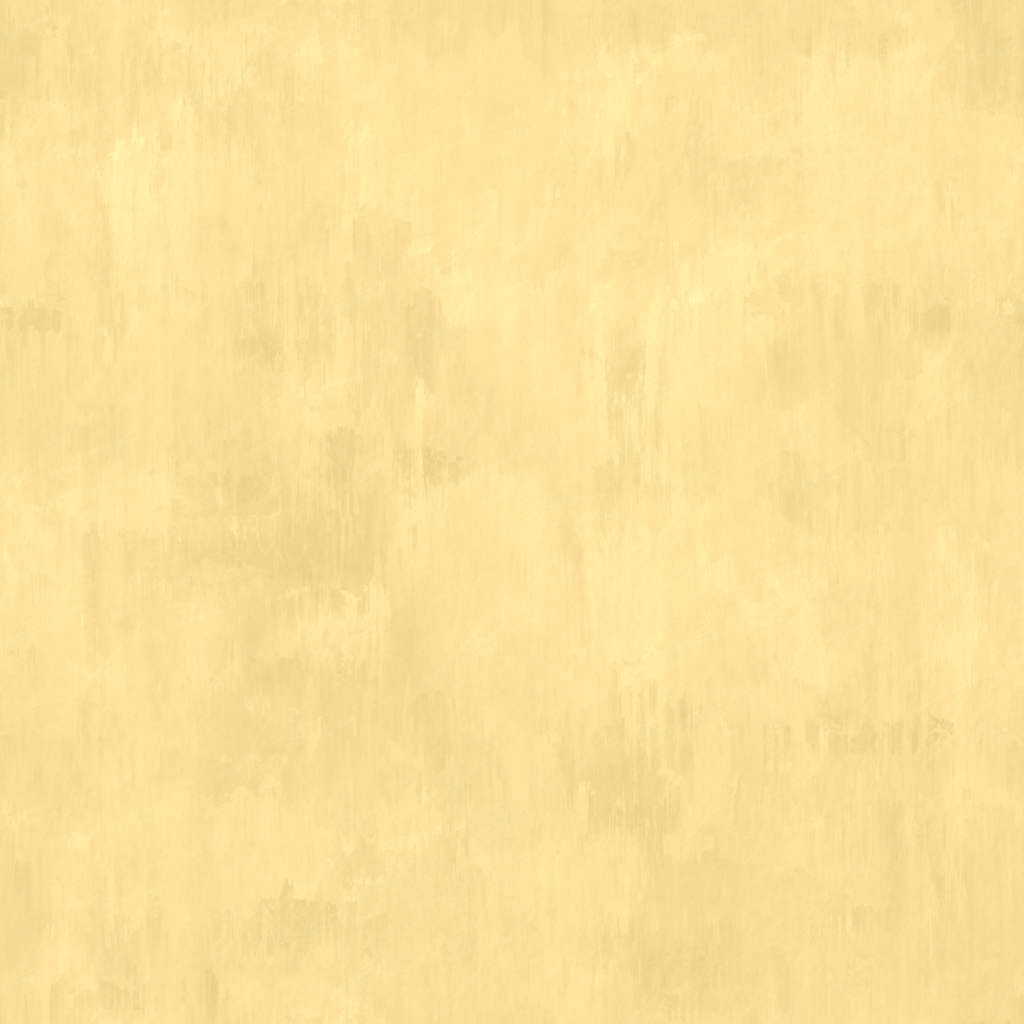
Texture map type: Color